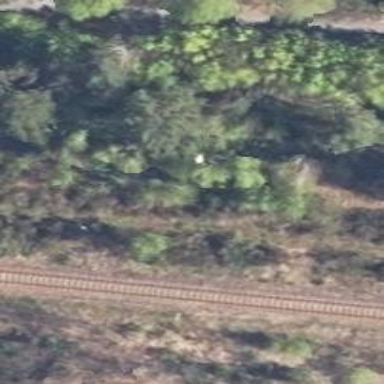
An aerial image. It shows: Abandoned railway.